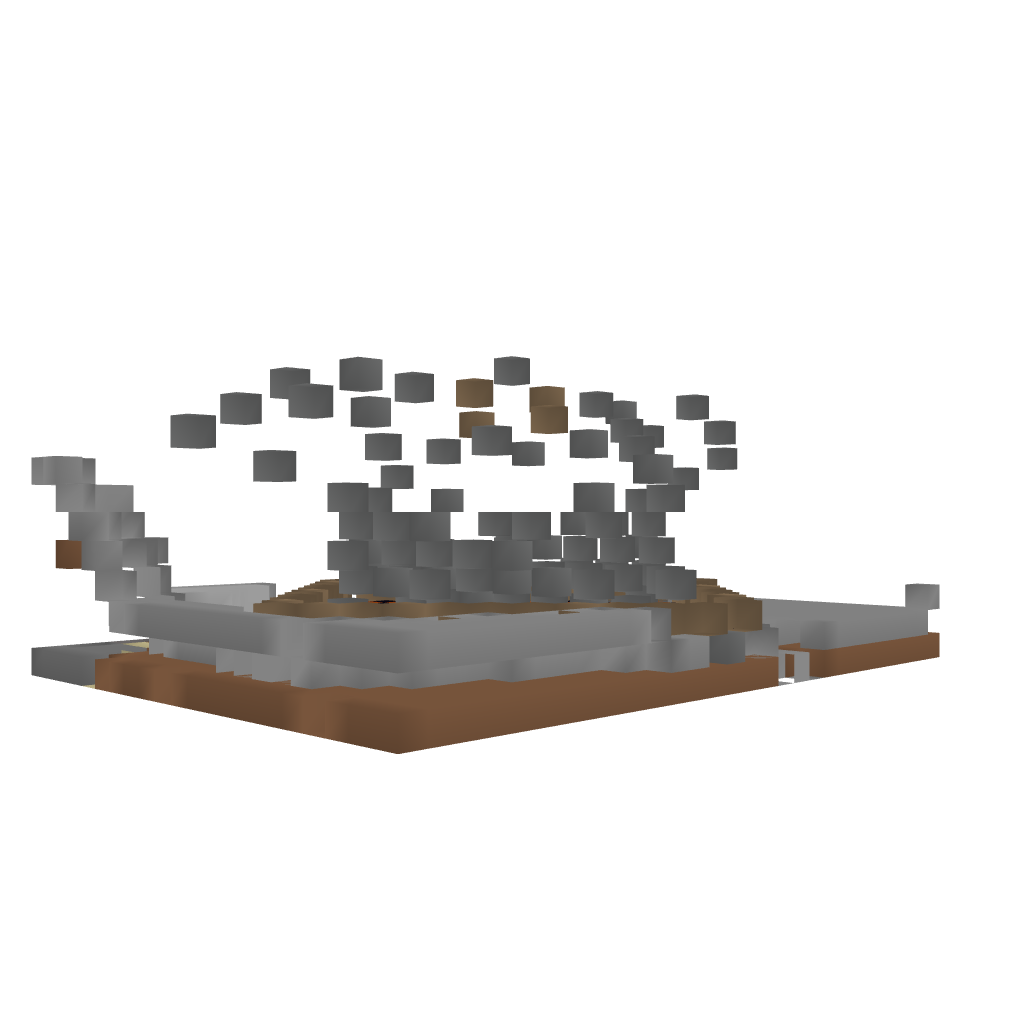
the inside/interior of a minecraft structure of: Symmetry Parkour